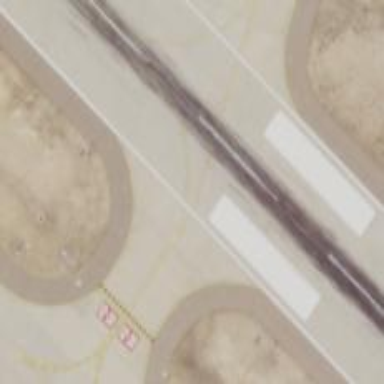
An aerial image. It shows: View of taxiway at the airport.